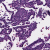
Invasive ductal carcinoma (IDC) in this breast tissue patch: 1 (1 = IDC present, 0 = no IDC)